Question: In my kendo grid, i have implemented on hover color change by including the below css code which was suggested in one of the telerik forums.
'''
.k-grid table tr:hover {
background :rgb(107, 188, 242) !important;
cursor: pointer !important;
}
'''
This works perfectly fine in IE browsers, But in google chrome the color partially gets retained when i hover from one row to another(attached image). What mite have been possibly gone wrong here?

Thanks,
Adarsh
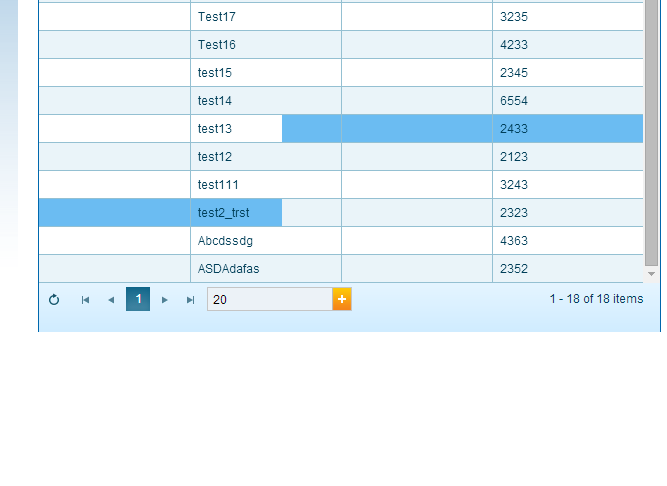
Answer: Interestingly, when I apply a hover to the td like below, it worked fine!
'''
.k-grid table tr:hover td {
background :rgb(107, 188, 242) !important;
cursor: pointer !important;
}
'''